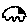
Label: car